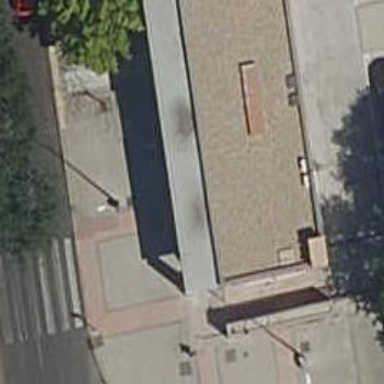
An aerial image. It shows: Bus stop with platform for public transport.